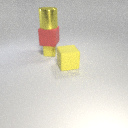
large red rubber cube above small yellow rubber cube